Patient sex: M
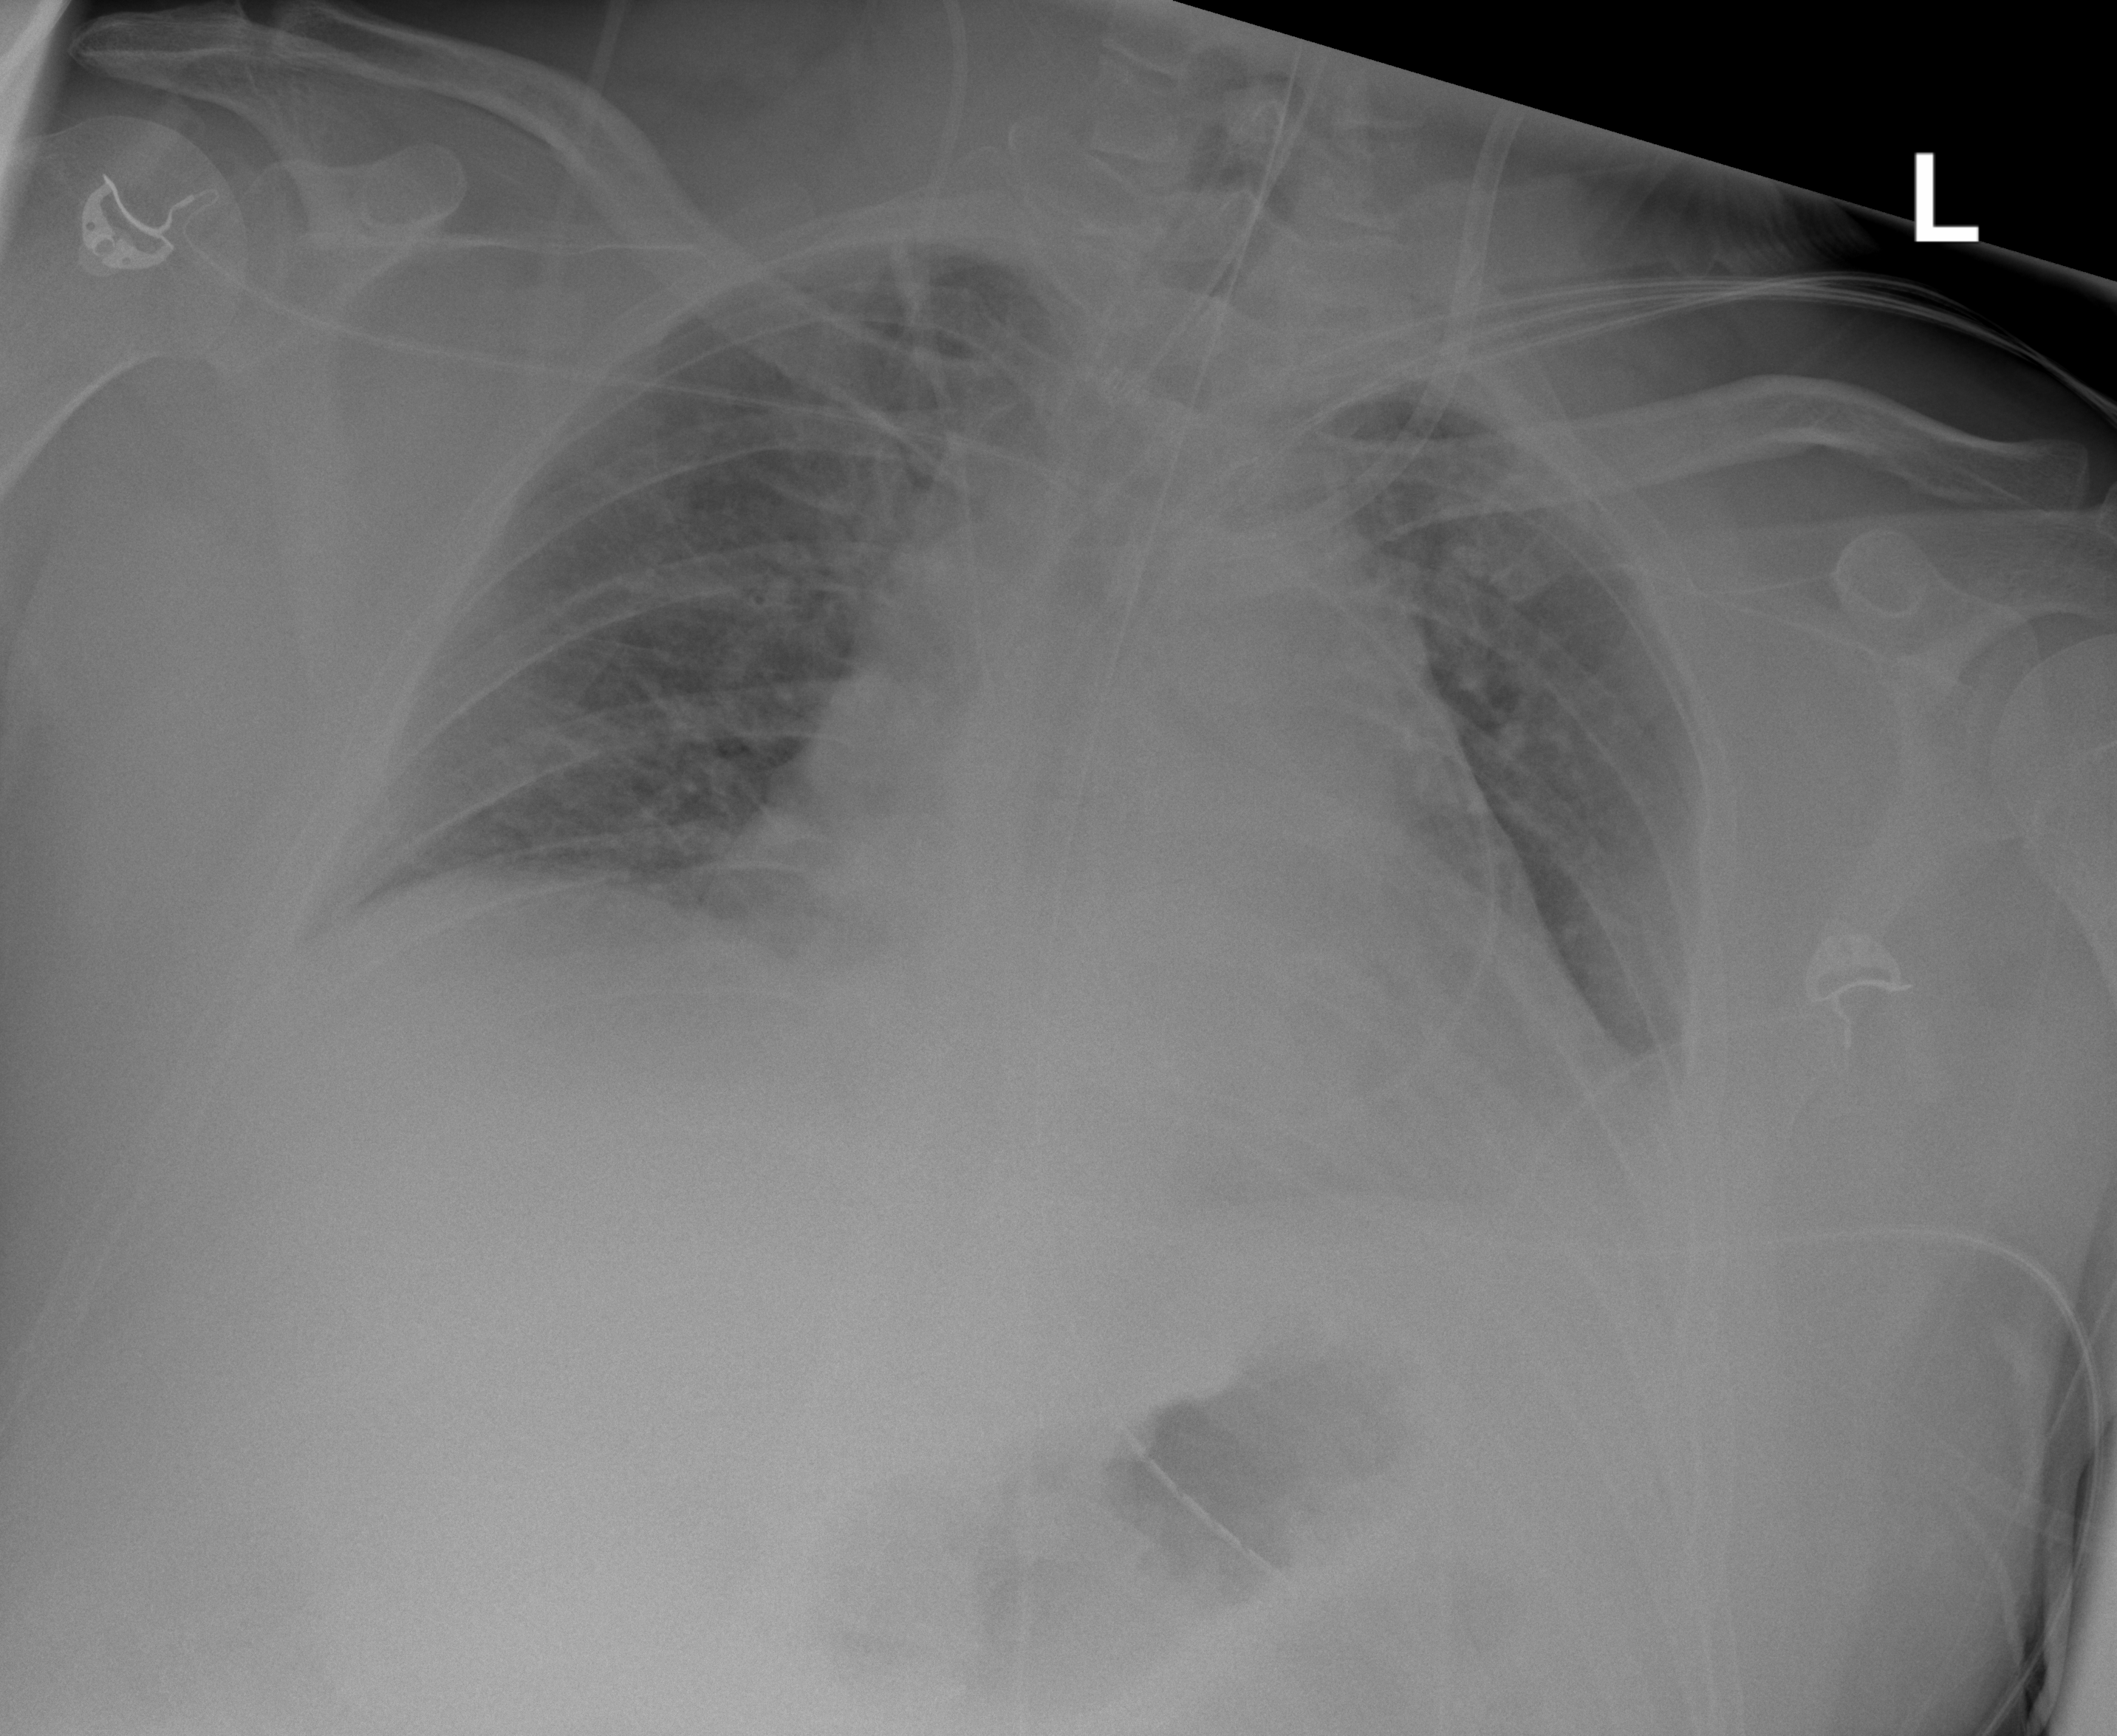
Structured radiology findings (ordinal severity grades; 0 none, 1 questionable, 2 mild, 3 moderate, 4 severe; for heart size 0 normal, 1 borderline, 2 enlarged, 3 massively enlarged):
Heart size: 2
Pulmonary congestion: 2
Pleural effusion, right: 0
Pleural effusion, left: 2
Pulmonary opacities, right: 0
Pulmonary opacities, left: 0
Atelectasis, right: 0
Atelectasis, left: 2